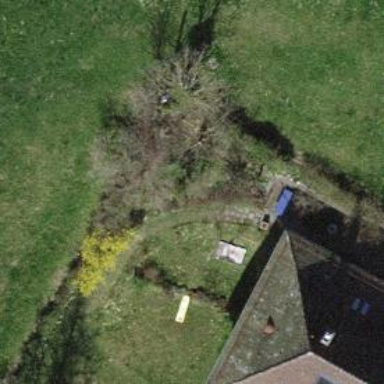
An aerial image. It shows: Garden with deciduous broadleaved trees.